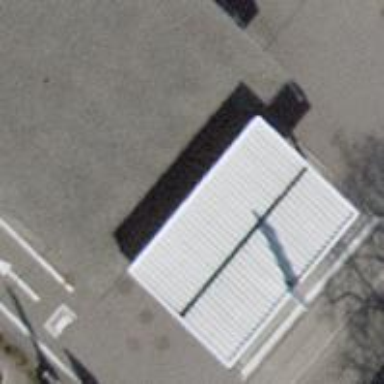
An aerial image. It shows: Fuel station.